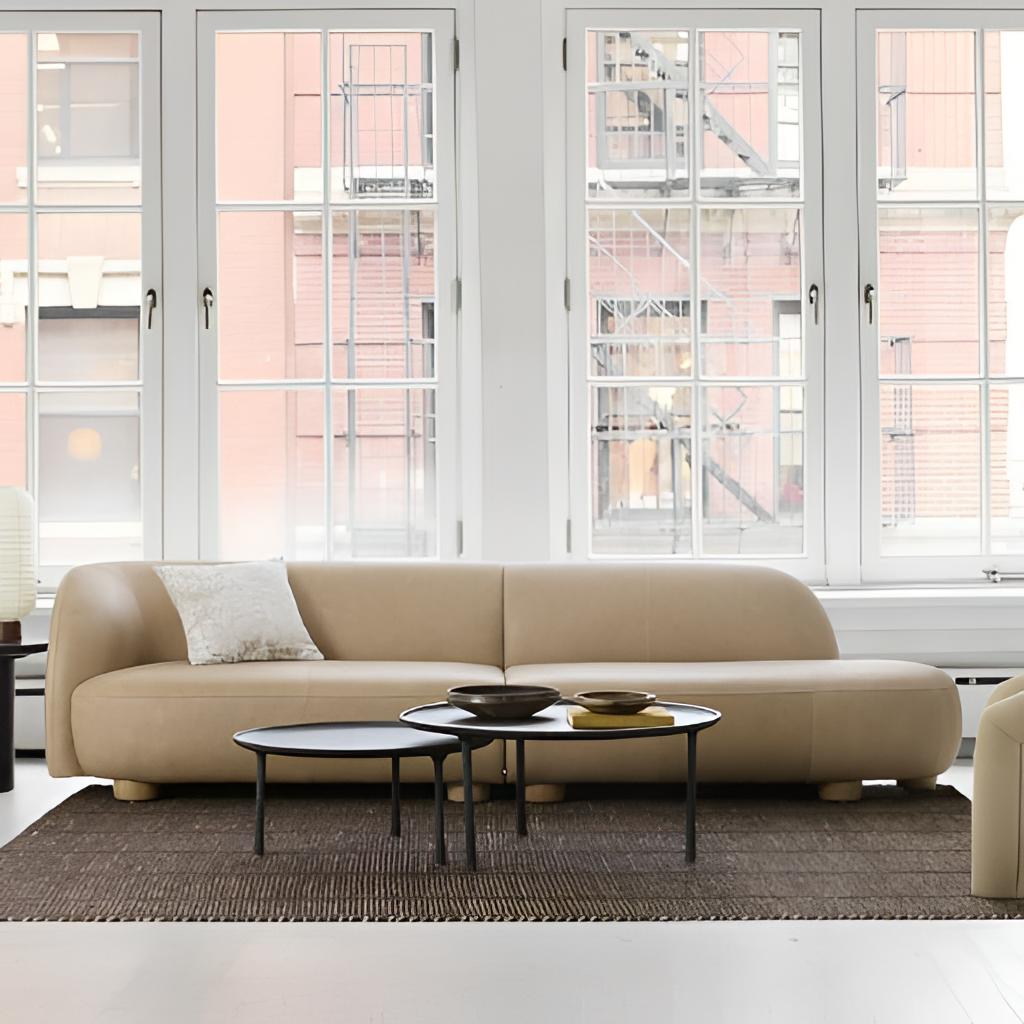
living room, leather sofa, modern, white wood flooring, with plank pattern, white paint wallpaper, with solid pattern